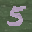
Label: 5